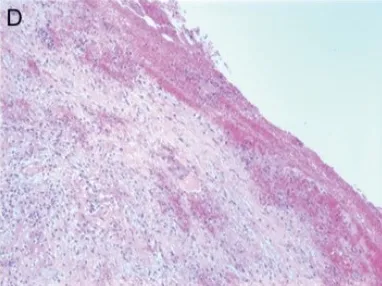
Appendix pathology. Fibrinoid exudate.
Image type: pathology (h&e)